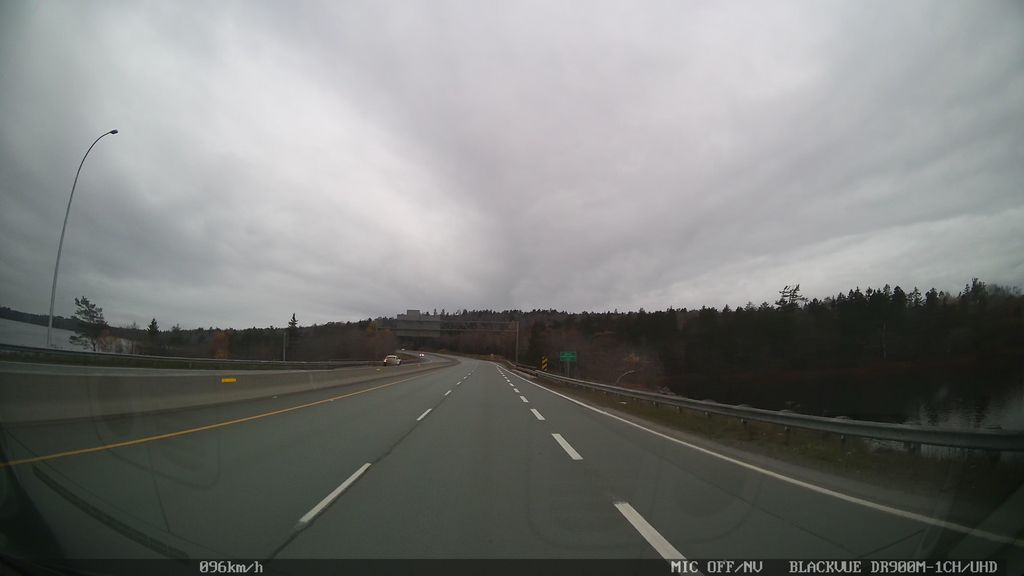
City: halifax